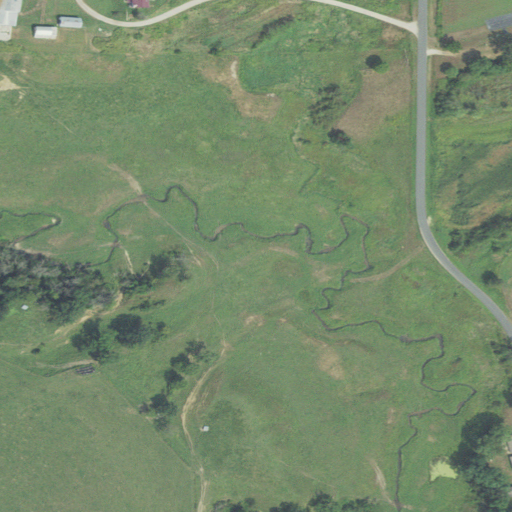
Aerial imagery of valley in Wisconsin named Gill Coulee containing pasture, open development, mixed forest, low intensity development, and cultivated crops